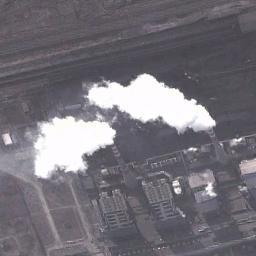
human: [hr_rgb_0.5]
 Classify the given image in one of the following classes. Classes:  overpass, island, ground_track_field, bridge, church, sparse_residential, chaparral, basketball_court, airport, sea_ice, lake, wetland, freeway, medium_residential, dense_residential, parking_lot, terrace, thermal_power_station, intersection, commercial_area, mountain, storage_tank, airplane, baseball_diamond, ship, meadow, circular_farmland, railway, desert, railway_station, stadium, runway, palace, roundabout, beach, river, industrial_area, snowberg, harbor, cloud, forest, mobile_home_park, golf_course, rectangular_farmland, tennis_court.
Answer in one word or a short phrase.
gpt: thermal_power_station